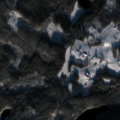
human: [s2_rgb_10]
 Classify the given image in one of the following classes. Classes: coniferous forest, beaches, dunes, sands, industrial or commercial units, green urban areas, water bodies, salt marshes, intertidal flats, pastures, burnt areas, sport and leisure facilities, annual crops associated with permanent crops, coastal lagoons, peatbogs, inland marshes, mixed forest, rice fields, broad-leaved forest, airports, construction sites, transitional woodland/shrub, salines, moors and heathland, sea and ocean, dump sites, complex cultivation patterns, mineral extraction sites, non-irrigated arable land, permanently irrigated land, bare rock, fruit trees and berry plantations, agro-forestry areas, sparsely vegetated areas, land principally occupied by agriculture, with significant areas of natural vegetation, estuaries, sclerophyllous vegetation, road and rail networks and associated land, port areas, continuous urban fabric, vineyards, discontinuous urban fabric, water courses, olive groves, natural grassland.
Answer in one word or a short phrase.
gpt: land principally occupied by agriculture, with significant areas of natural vegetation, coniferous forest, mixed forest, transitional woodland/shrub